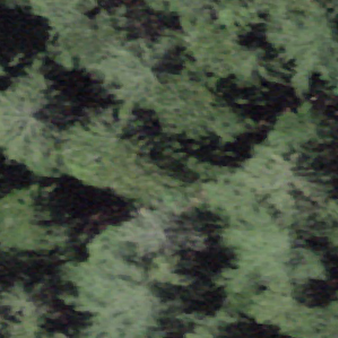
Label: other